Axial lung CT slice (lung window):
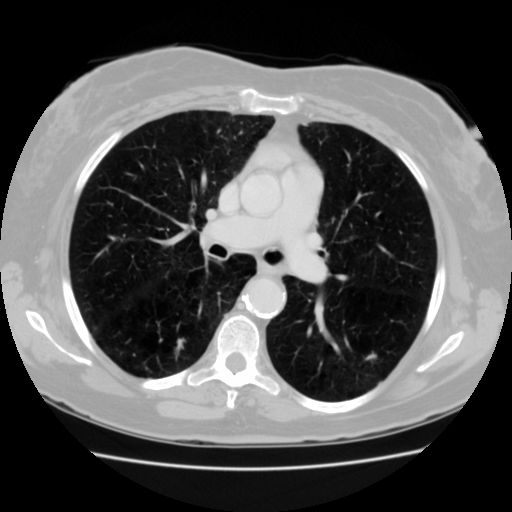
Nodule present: yes
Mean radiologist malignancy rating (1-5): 3